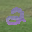
Label: 2